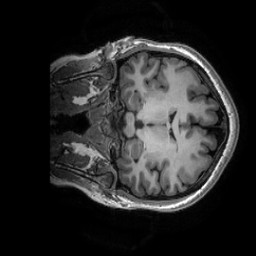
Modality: T1w
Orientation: coronal
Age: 30
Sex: female
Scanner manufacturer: ge
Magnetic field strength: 3 T
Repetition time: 0.0073 s
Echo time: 0.003 s